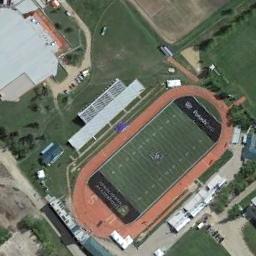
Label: ground_track_field